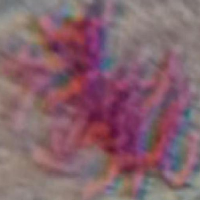
Label: metaphase